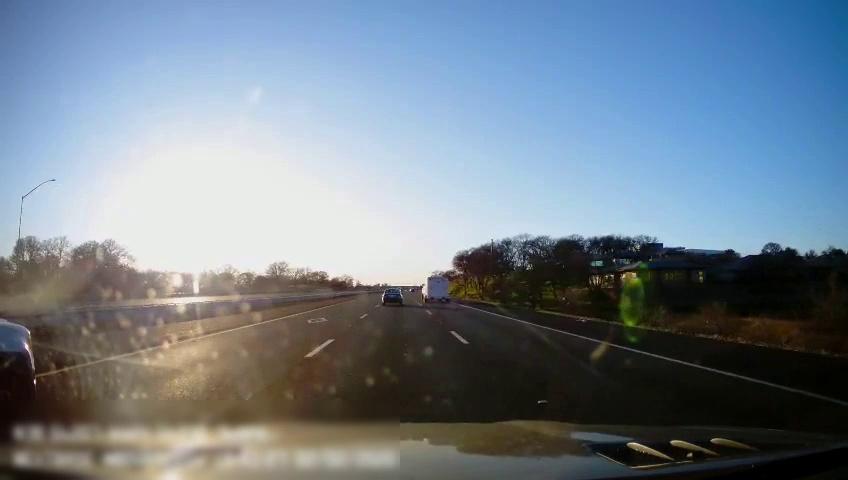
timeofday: Day
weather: Cloudy
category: Drivable Space
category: Drivable Space
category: Vehicles | Car
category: Vehicles | Other LV
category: Vehicles | SUV
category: Lanes | Alternate Lane
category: Lanes | Current Lane
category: Lanes | Current Lane
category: Lanes | Alternate Lane